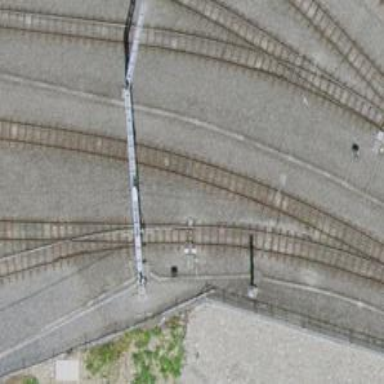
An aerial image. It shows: Railway switch.